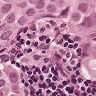
Metastatic tissue present: yes